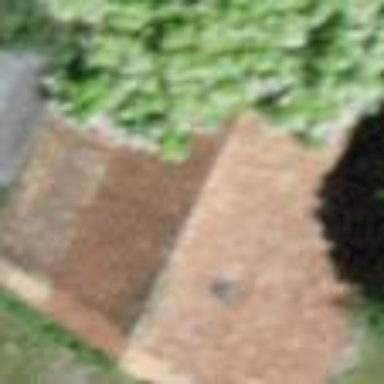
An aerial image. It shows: Rural barn.